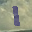
Label: 1